Field crop: maize
Growth stage: 2
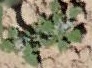
Species: chenopodium